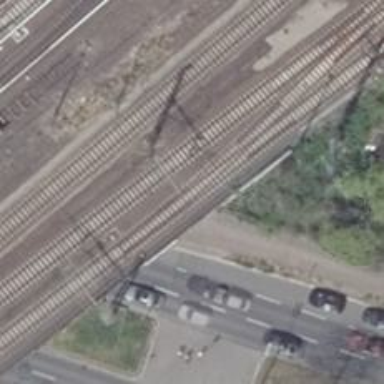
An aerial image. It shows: Railway bridge with electrified contact lines.